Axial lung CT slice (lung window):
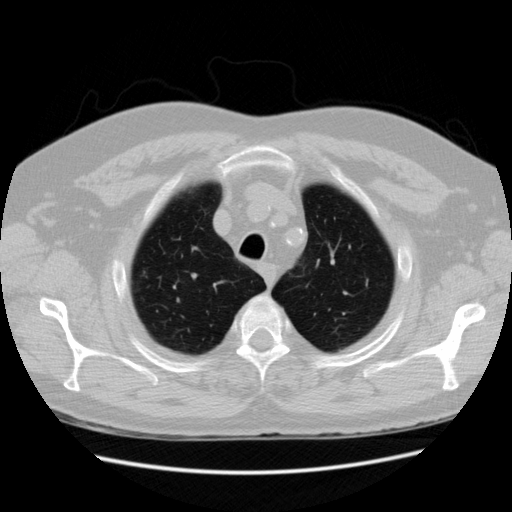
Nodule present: no